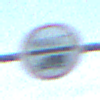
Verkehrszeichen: Mautpflicht
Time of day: SunriseSunset
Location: Outdoor (Beach)
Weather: PartlyCloudy
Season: NotSpecified
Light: Natural